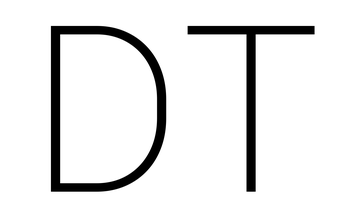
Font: Roboto_ExtraLight